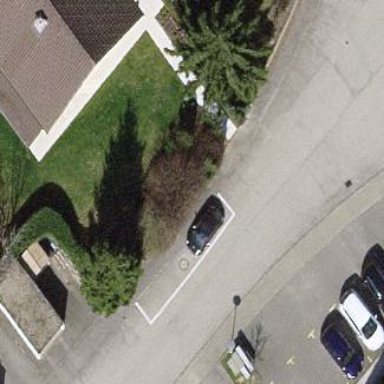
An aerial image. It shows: Street side parking area.